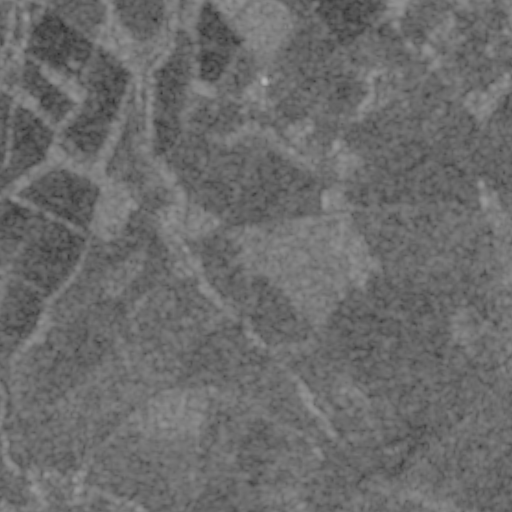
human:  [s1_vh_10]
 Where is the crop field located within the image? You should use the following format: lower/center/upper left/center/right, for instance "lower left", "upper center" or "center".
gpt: The crop field is located in the lower right of the image.
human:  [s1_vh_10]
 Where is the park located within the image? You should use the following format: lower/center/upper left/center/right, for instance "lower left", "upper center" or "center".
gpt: The park is located in the upper center of the image.
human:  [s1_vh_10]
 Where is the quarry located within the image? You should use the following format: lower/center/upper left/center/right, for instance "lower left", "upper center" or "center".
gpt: The quarry is located in the lower right of the image.
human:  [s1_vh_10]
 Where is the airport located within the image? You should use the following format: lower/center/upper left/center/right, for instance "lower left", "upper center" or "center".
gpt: There is no airport in the image.

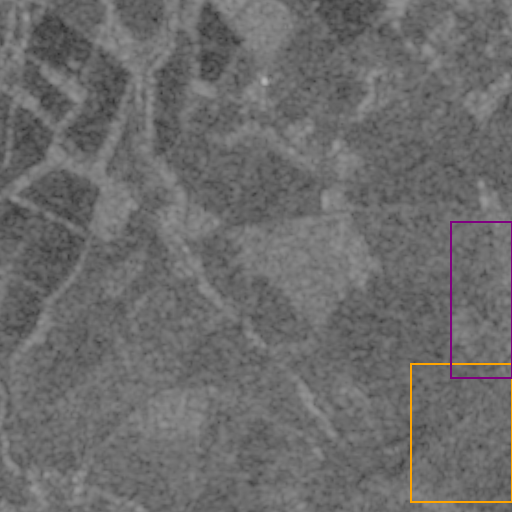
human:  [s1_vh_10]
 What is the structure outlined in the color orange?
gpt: The structure outlined in orange is a crop field.
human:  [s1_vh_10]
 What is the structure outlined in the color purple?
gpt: The structure outlined in purple is a quarry.
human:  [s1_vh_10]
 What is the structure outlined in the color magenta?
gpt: There is no magenta outline.